Question: I'm writing tests with and I face an important issue because I didn't found solution when I test my site with secure connection (). All solutions I found on stackoverflow are out of date or doesn't work.
I tried to exercise all solutions from below question:
<URL>
But they did not help me solve the problem
Nor is it the solution of using Nightly FireFox.
Still, when the selenium loading Firfox browser, I see the page: "Your connection is not secure".
- - -
my code is:
'''
FirefoxOptions options = new FirefoxOptions();
FirefoxProfile profile = new FirefoxProfile();
profile.AcceptUntrustedCertificates = true;
profile.AssumeUntrustedCertificateIssuer = false;
options.Profile = profile;
driver = new FirefoxDriver(FirefoxDriverService.CreateDefaultService() , options , TimeSpan.FromSeconds(5));
Drivers.Add(Browsers.Firefox.ToString() , driver);
'''
Thank for your help!
To anyone who has marked my question as a duplicate of this question:
<URL>
I thought that it is same issue, but I need solution for C#, I try match your JAVA code to my above code
First, I changed to TRUE the below statment:
'''
profile.AssumeUntrustedCertificateIssuer = true;
'''
second, I create new FF profile ("AutomationTestsProfile")
and try to use it:
Try 1:
'''
FirefoxProfile profile = new FirefoxProfileManager().GetProfile("AutomationTestsProfile");
'''
try 2:
'''
FirefoxProfile profile = new FirefoxProfile("AutomationTestsProfile");
'''
I Run 2 options, but still the issue exists.
I attached screenshot of my problem, it appears when the driver try to enter text to user-name on login page.
I noticed that when I open my site with FF, Firefox displays a lock icon with red strike-through red strikethrough icon in the address bar,
but near the username textbox not appears the msg:
"This connection is not secure. Logins entered here could be compromised. Learn More" (as you writed on the duplicate question),

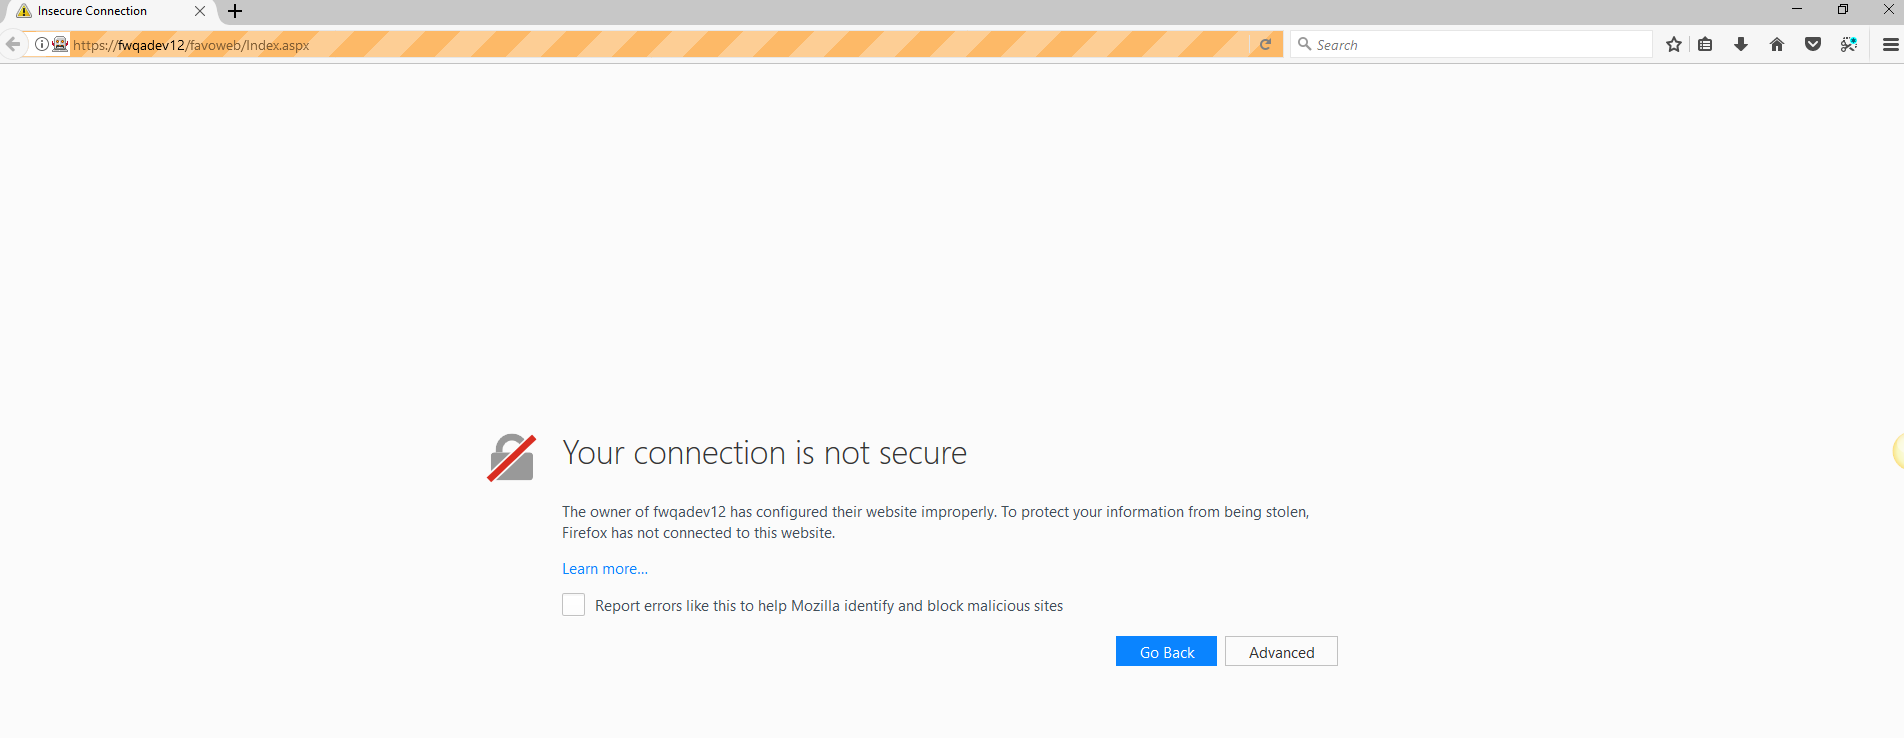
Answer: You are setting the properties on the profile. The FirefoxOptions has a property AcceptInsecureCertificates, set that to true.
Forget the profile, this is what you want:
'''
var op = new FirefoxOptions
{
AcceptInsecureCertificates = true
};
Instance = new FirefoxDriver(op);
'''